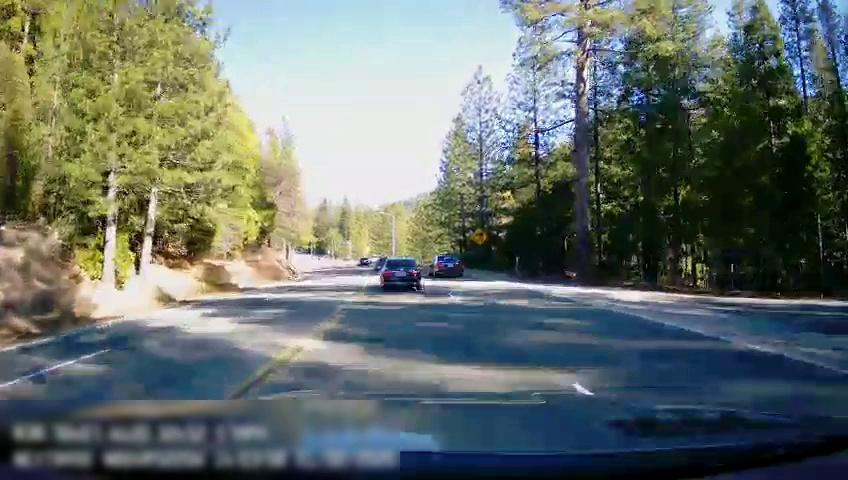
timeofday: Day
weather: Sunny
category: Drivable Space
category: Vehicles | Car
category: Vehicles | Car
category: Vehicles | Car
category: Lanes | Opposite Lane
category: Lanes | Opposite Lane
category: Lanes | Opposite Lane
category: Lanes | Current Lane
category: Lanes | Current Lane
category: Lanes | Current Lane
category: Traffic | Signs